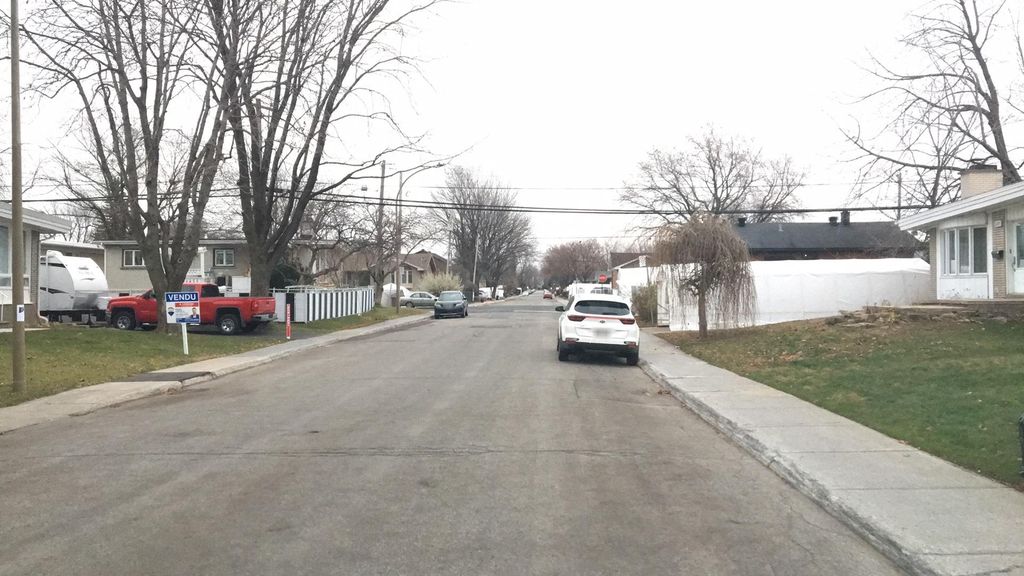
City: montreal